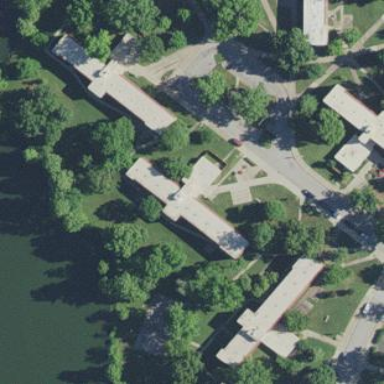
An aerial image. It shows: University building.